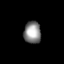
Tissue: lung
Cell type: Epithelial cells
Senescence score: 0.2355
Nuclear area (px): 372
Mean DAPI intensity: 138.019